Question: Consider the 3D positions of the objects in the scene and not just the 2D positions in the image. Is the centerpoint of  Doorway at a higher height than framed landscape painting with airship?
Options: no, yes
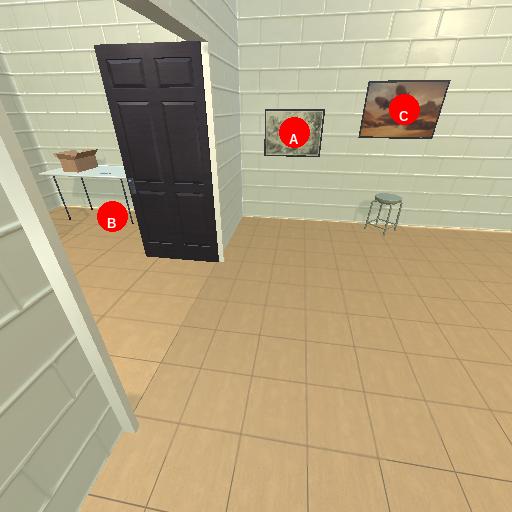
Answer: no